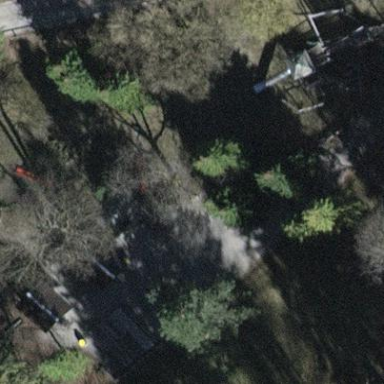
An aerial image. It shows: Playground area for leisure land.